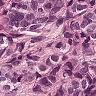
Metastatic tissue present: yes